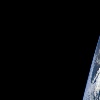
Label: space